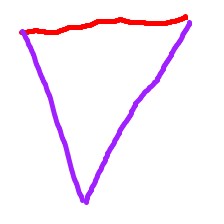
Shape: triangle